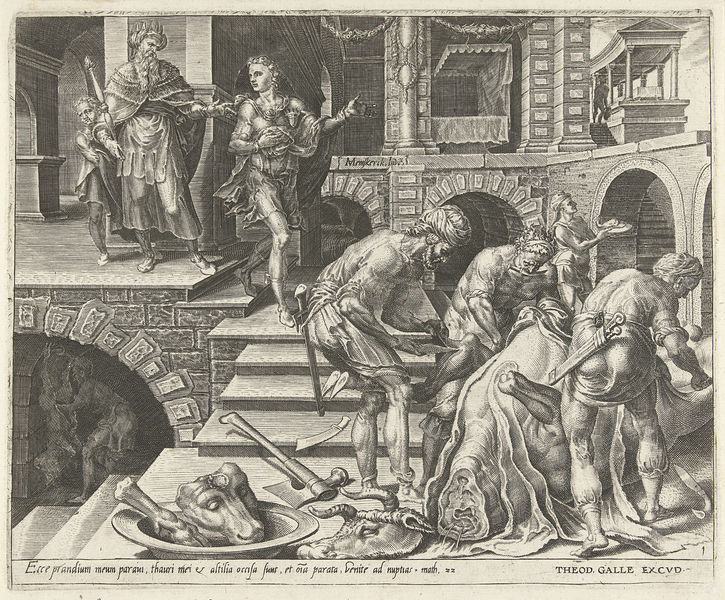
Titel: Voorbereidingen voor het bruiloftsfeest
Künstler: Dirck Volckertsz Coornhert
Standort: Amsterdam
Institution: Rijksmuseum
Schlagwörter: kopf, frau, männer, zeichnung, tier, architektur, kind, huf, treppe, könig, blut, schlachten, antike, palast, axt, antik, mittelalter, opferung, kupferstich, beil, stier, kupfersich